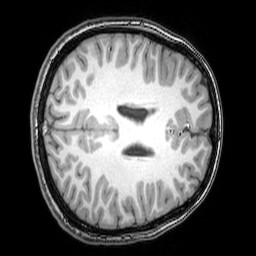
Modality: T1w
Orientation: axial
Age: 25
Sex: female
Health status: healthy
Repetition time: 0.081 s
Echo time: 0.037 s